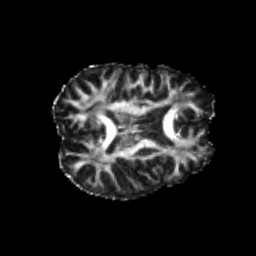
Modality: FA
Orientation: axial
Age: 20
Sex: male
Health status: healthy
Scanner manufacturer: philips
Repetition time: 7.388 s
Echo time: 0.08599 s